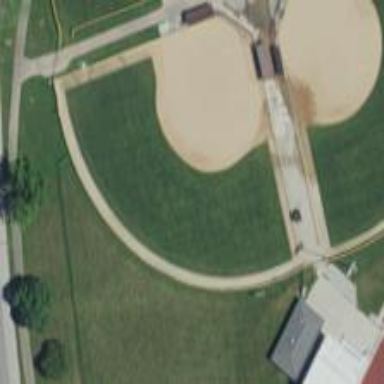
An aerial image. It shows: Baseball pitch for leisure land activities.